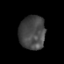
Tissue: prostate
Cell type: T cells
Senescence score: 0.7241
Nuclear area (px): 862
Mean DAPI intensity: 70.34